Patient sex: M
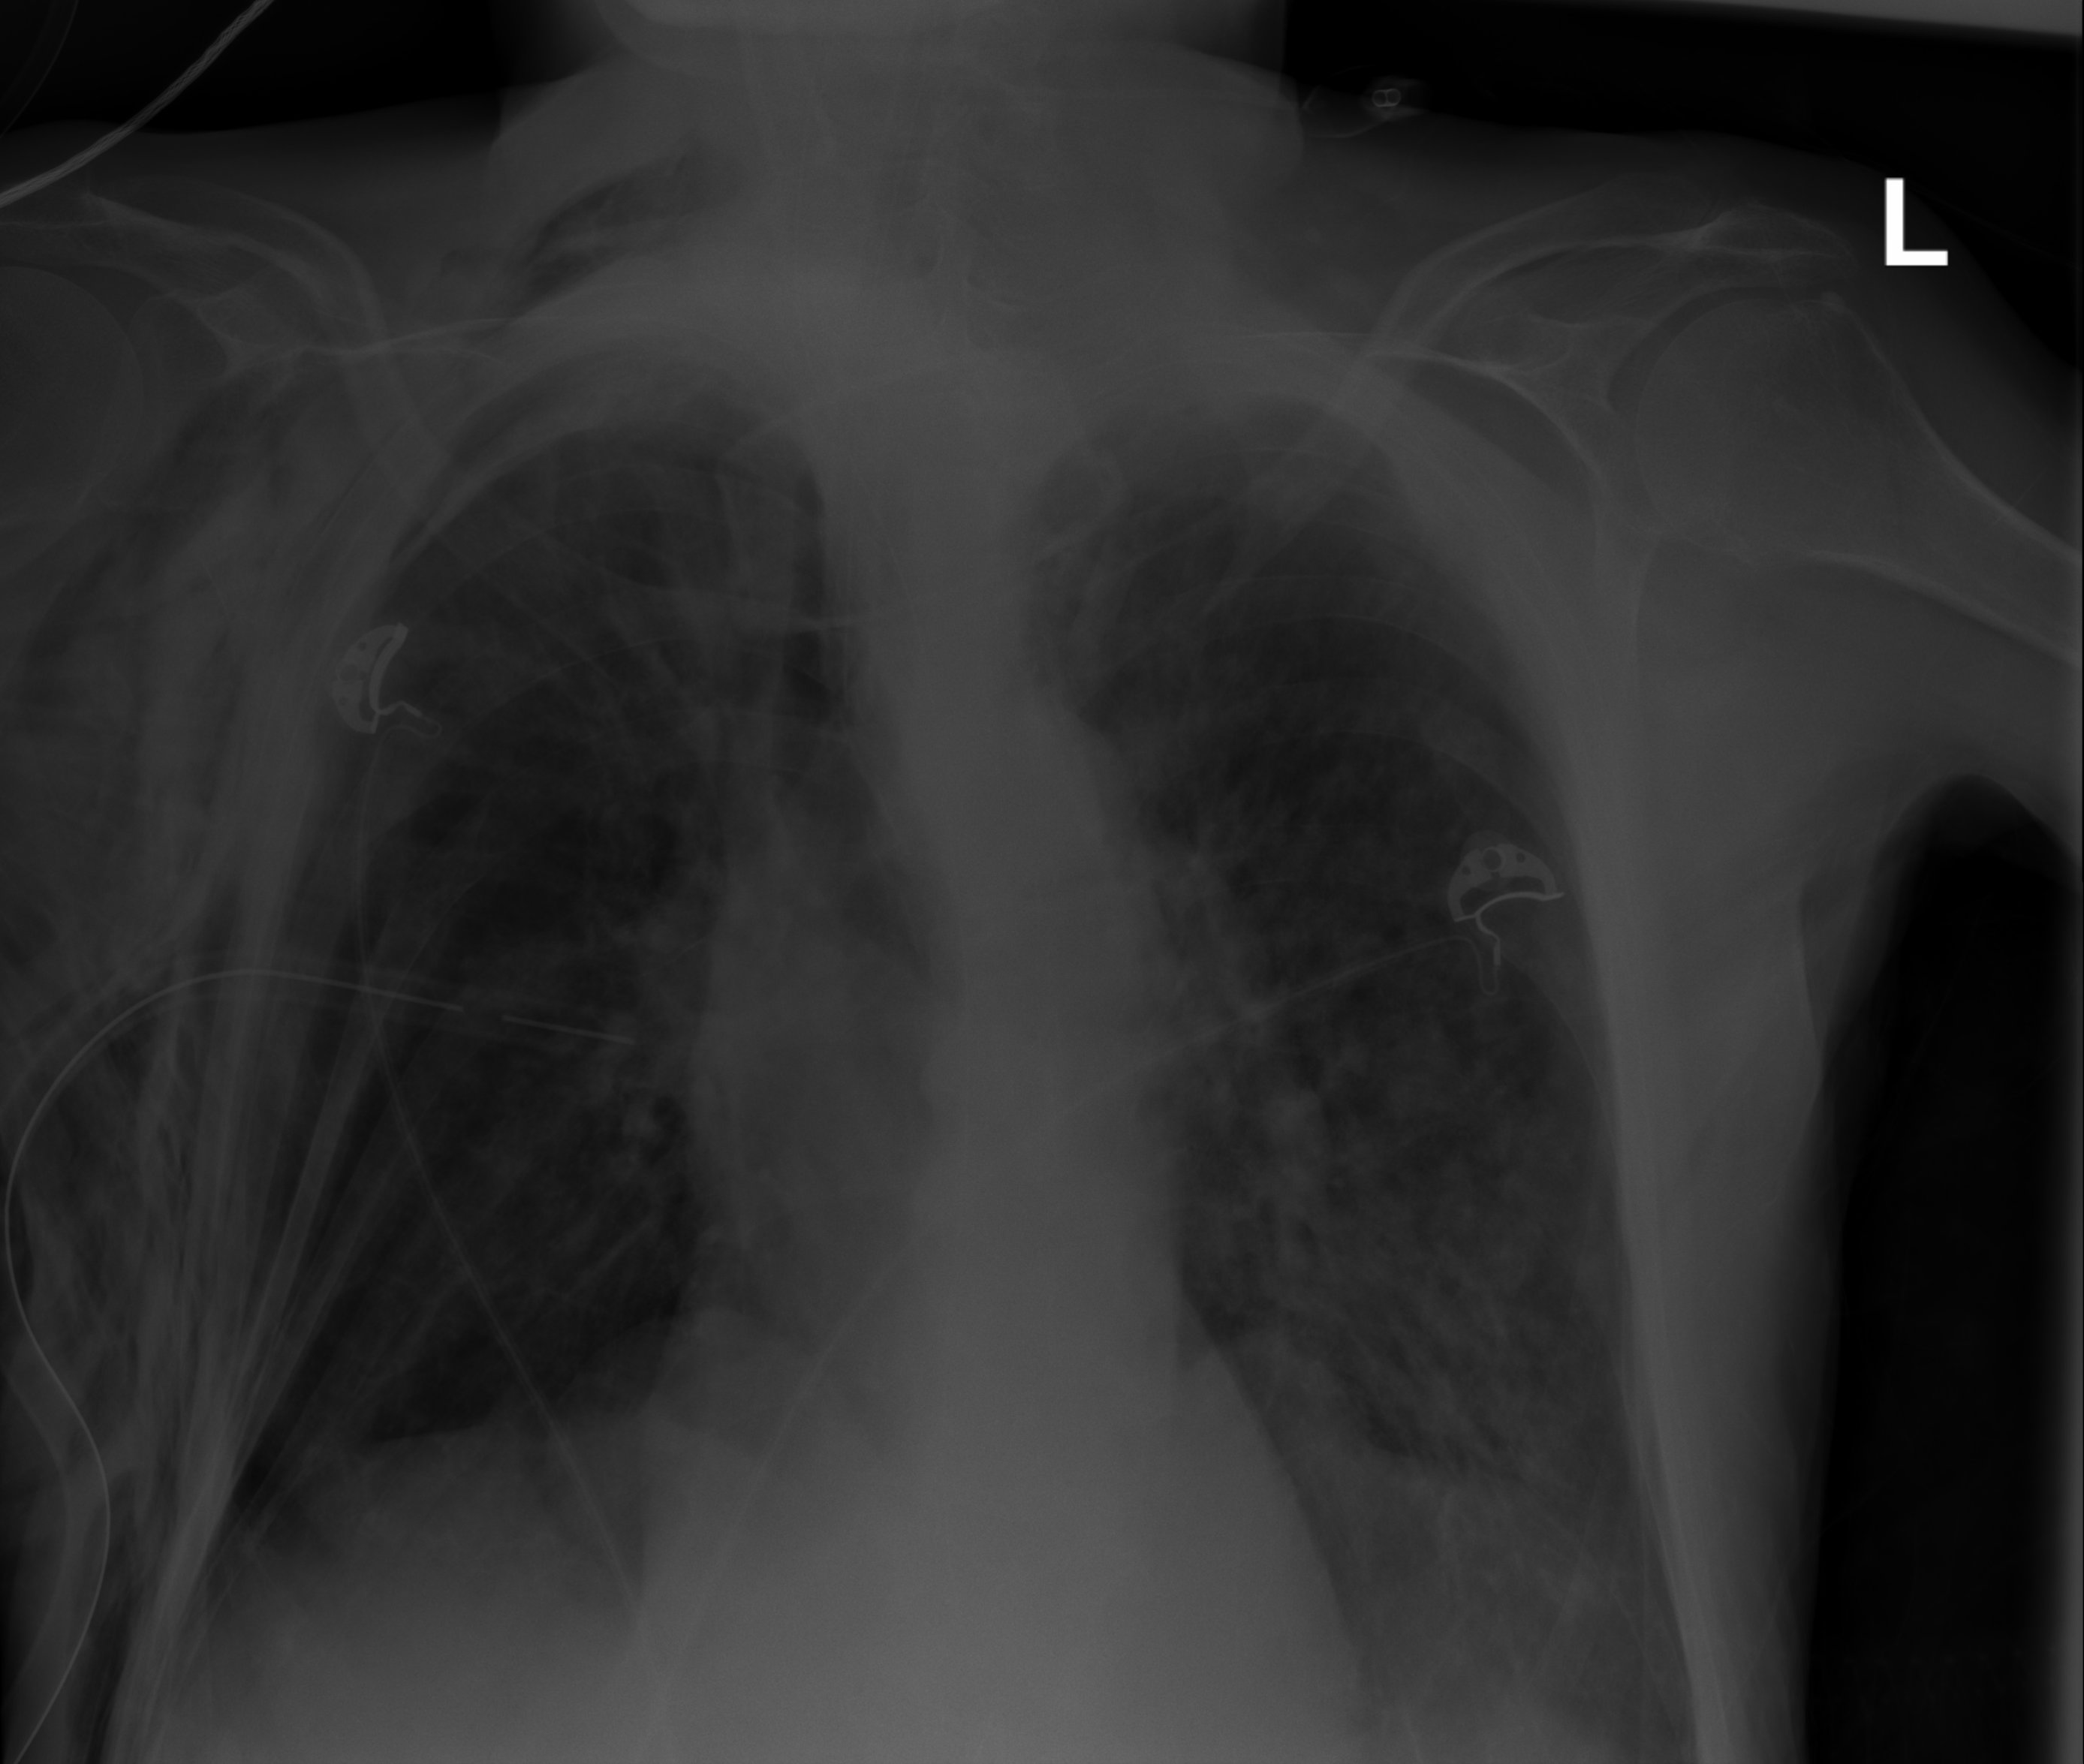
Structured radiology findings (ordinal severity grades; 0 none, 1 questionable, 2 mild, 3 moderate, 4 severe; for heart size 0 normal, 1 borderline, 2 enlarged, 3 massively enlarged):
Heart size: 0
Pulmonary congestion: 0
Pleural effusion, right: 0
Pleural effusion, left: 0
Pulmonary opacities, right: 0
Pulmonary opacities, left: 3
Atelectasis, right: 2
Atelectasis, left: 2